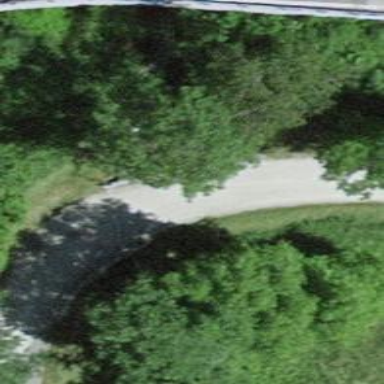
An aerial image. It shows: Residential road with bridge.